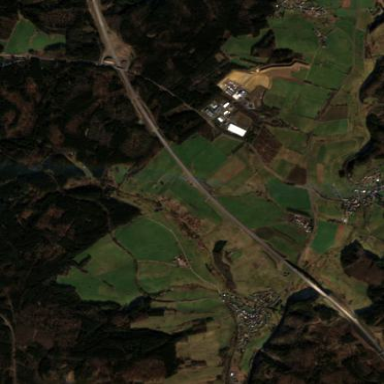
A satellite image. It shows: Asphalt surface on motorway area.